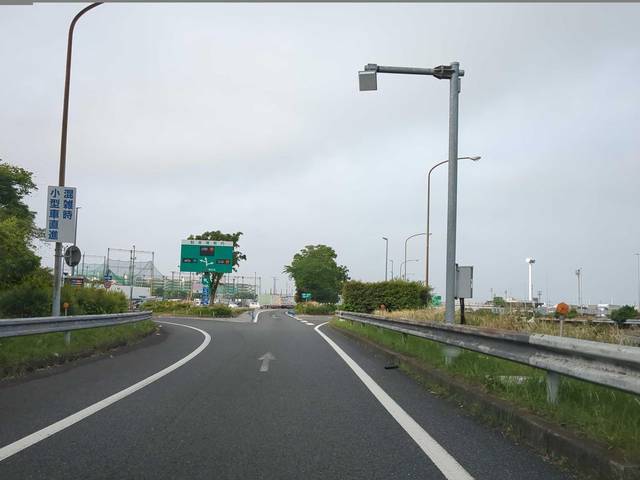
Region: Japan
Coordinates: 35.433, 139.402